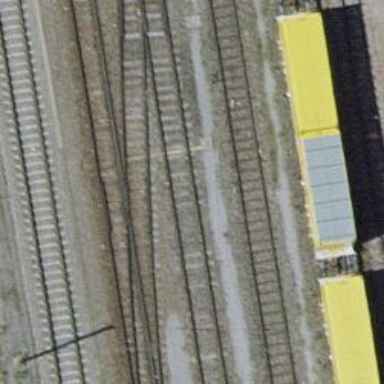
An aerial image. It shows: Railway siding with one electrified track and contact line.